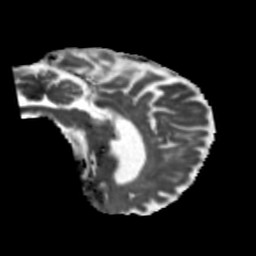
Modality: MD
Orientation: sagittal
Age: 75
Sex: male
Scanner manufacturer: siemens
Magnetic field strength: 3 T
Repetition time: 5.25 s
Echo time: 0.08 s